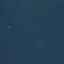
Label: SeaLake